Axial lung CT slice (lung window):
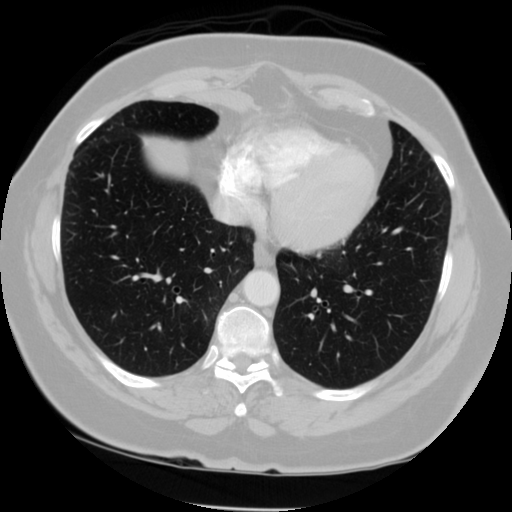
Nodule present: no